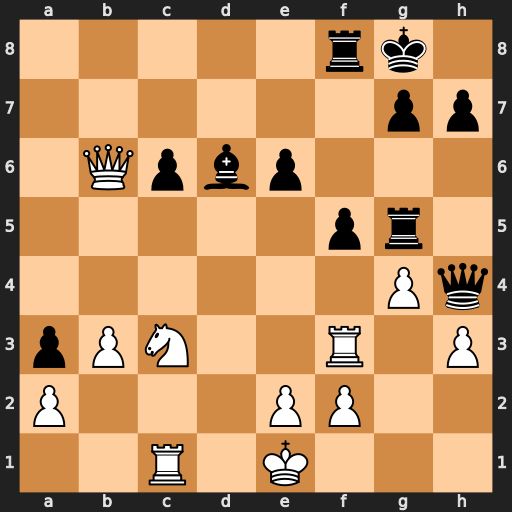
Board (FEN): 5rk1/6pp/1Qpbp3/5pr1/6Pq/pPN2R1P/P3PP2/2R1K3
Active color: w
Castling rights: -
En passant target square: -
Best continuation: Qxc6 Rxg4 hxg4 Qh1+ Kd2 Bf4+ e3